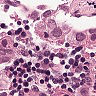
Metastatic tissue present: yes